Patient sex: M
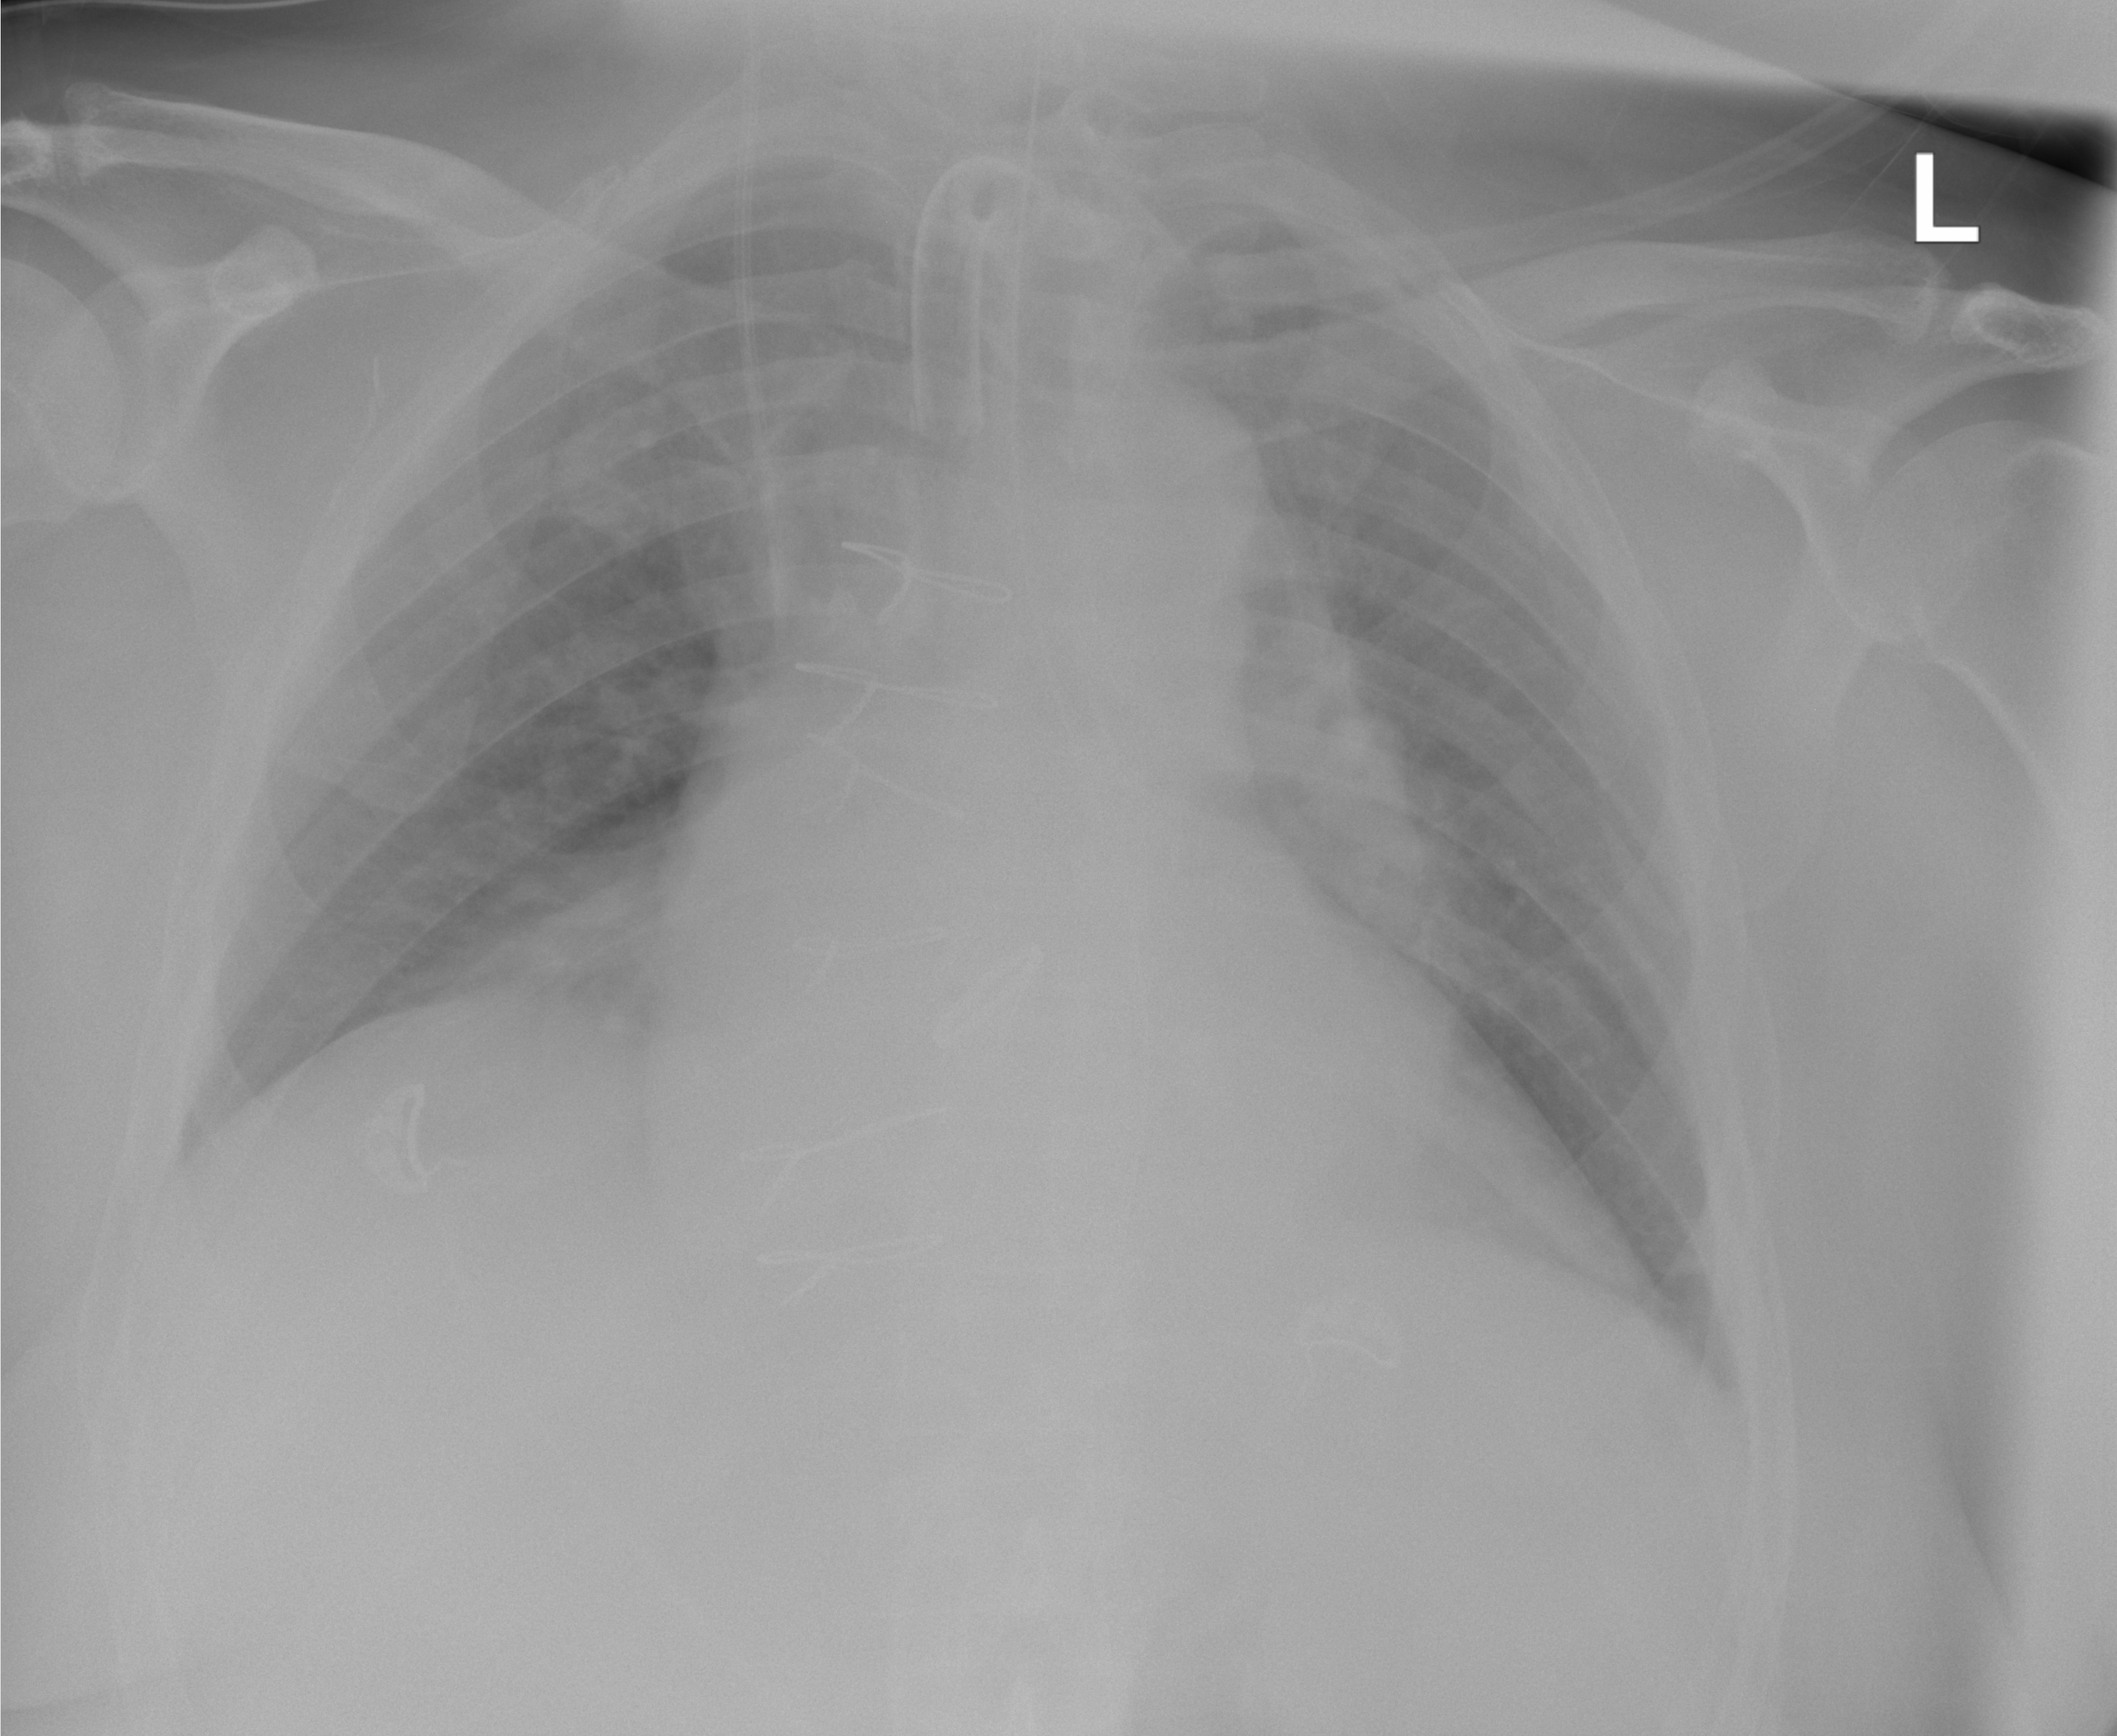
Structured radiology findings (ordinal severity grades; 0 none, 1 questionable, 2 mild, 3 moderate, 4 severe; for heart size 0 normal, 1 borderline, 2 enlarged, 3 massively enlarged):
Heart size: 2
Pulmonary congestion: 2
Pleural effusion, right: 0
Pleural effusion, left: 2
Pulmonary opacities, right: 0
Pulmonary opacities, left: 0
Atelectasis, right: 2
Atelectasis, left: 0